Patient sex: M
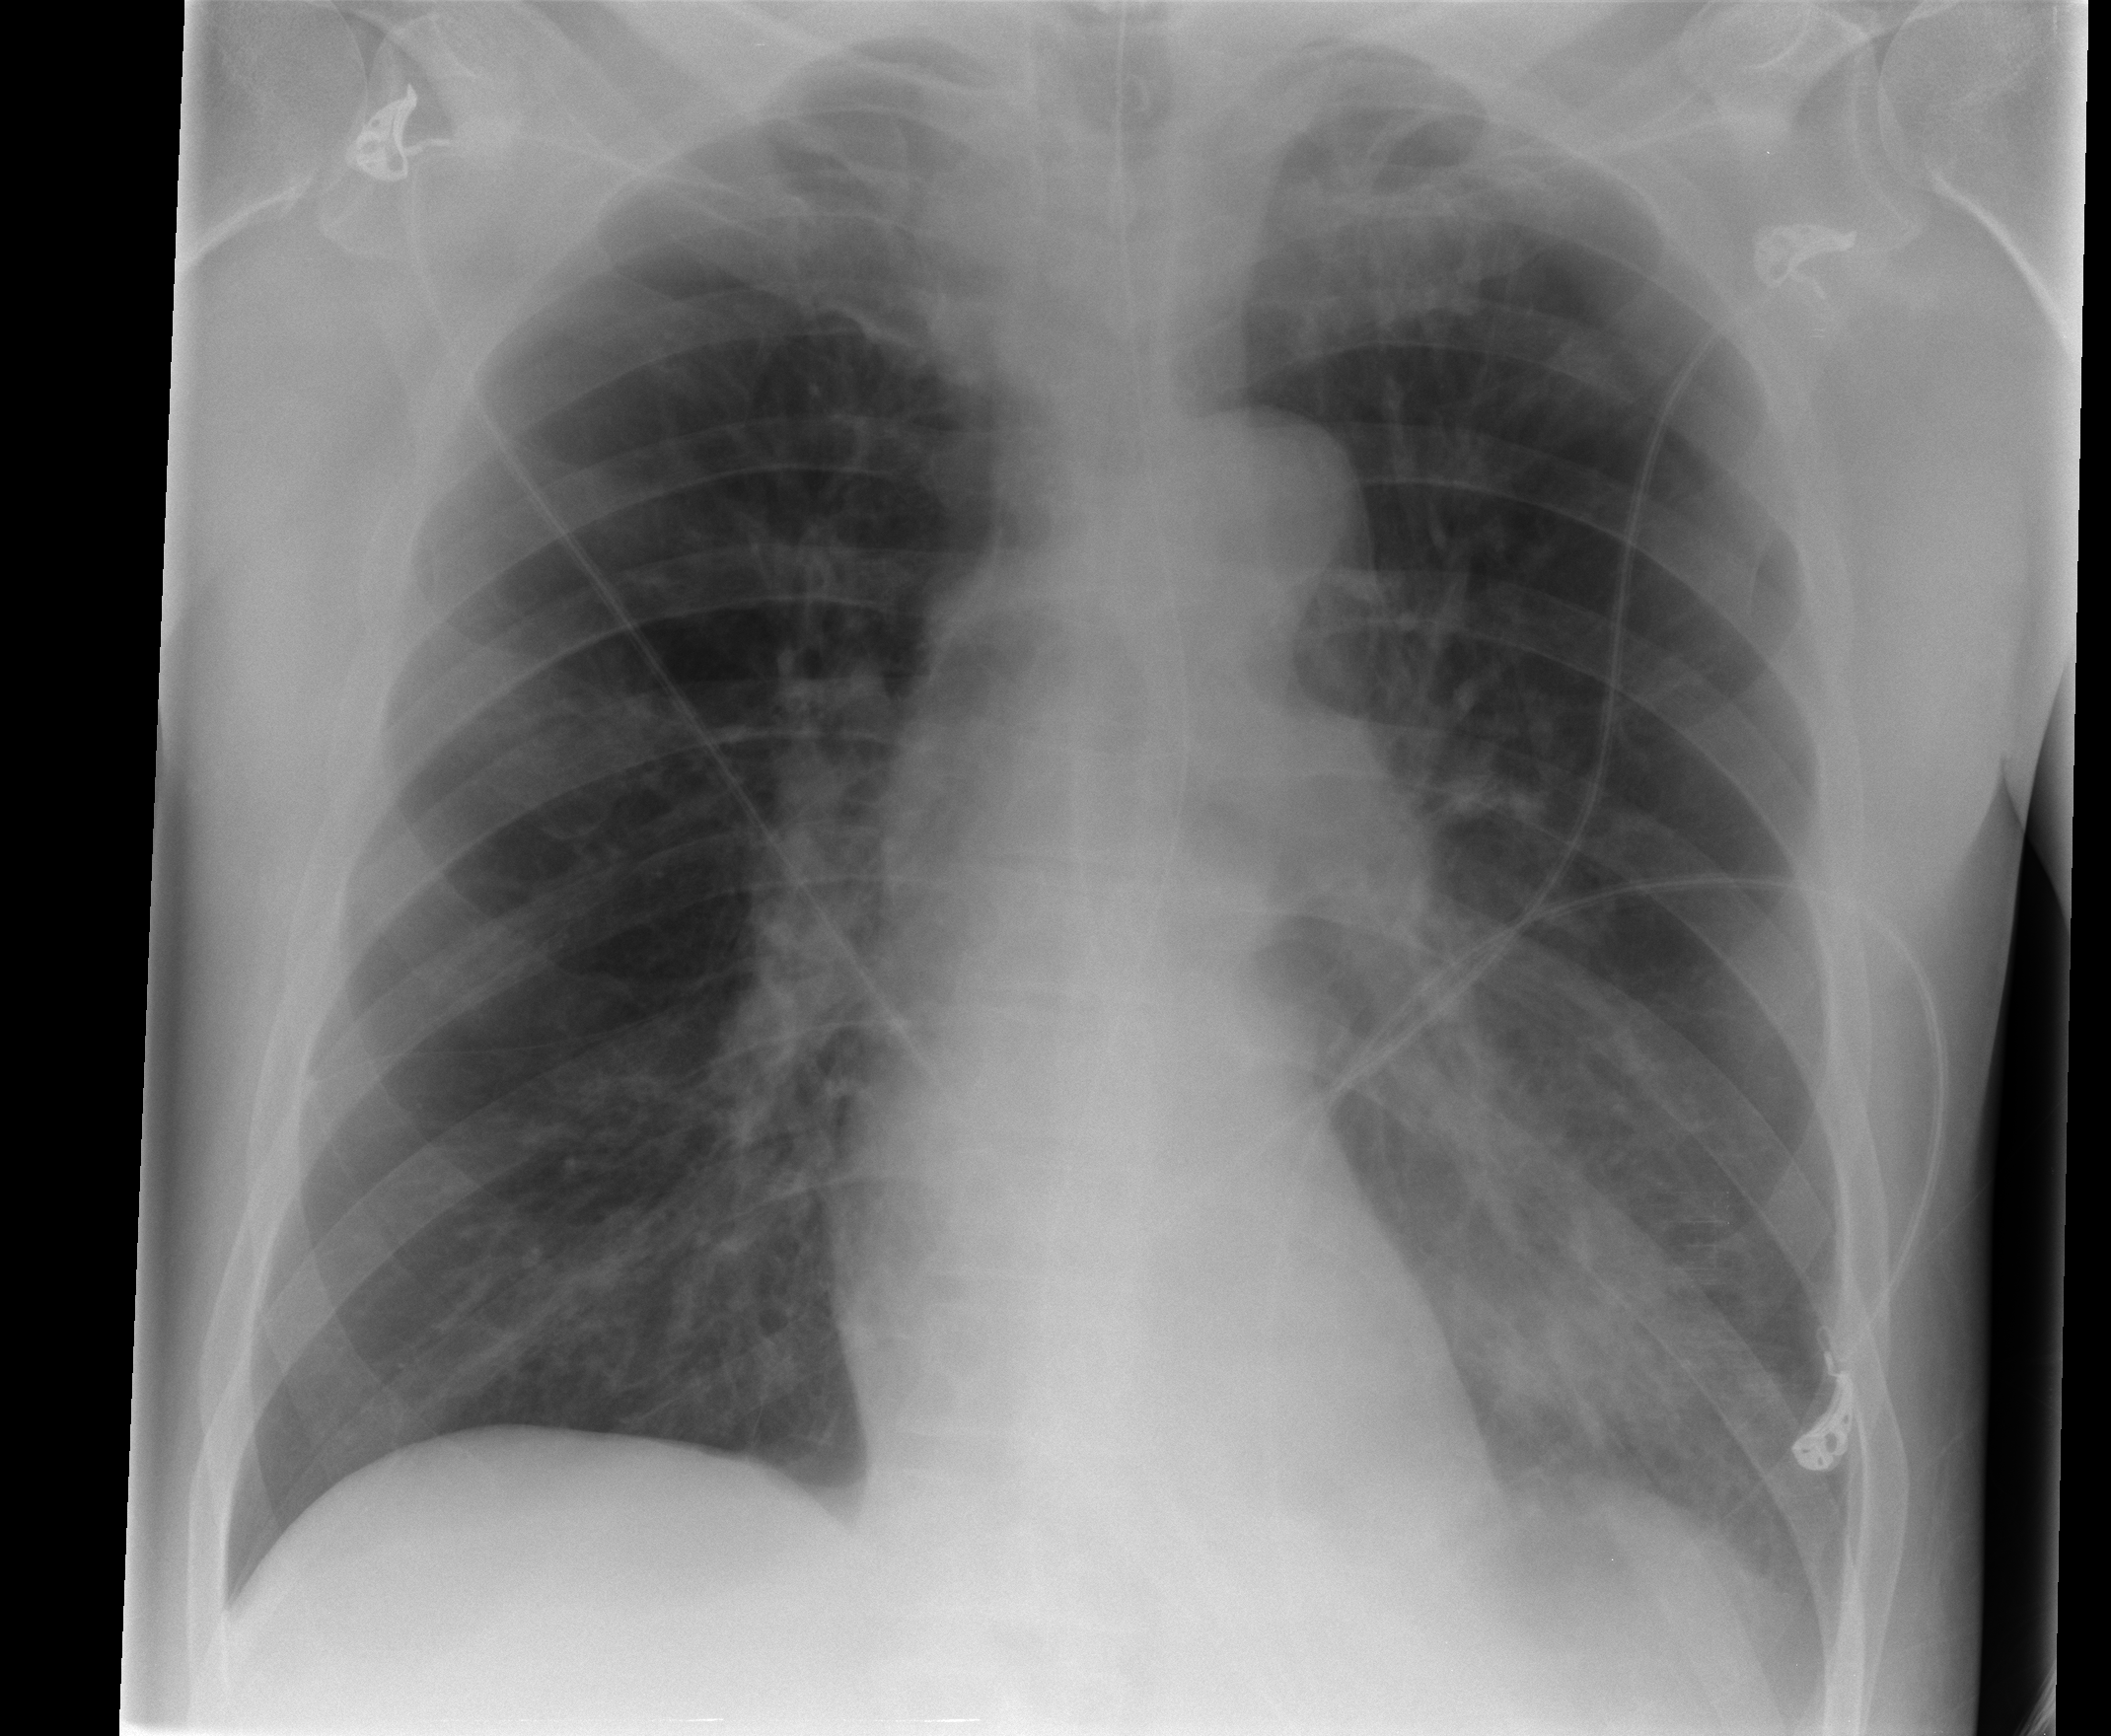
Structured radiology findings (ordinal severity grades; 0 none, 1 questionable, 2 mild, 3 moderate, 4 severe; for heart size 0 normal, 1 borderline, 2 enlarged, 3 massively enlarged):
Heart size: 0
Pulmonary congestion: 0
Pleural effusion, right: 0
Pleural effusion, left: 1
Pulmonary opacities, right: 0
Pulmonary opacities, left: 2
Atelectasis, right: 0
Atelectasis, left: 0